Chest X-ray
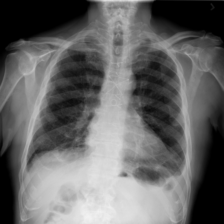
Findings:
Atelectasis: negative
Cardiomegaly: positive
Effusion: positive
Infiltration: negative
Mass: negative
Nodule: negative
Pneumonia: negative
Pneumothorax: negative
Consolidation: negative
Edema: negative
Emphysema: negative
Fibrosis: negative
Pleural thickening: negative
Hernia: negative